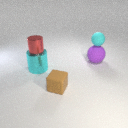
large purple rubber sphere behind small brown rubber cube